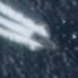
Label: civil